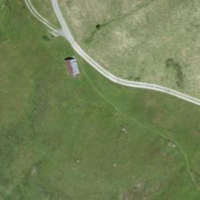
EUNIS habitat code: 23
Species observed at this site:
Neottia ovata